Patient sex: F
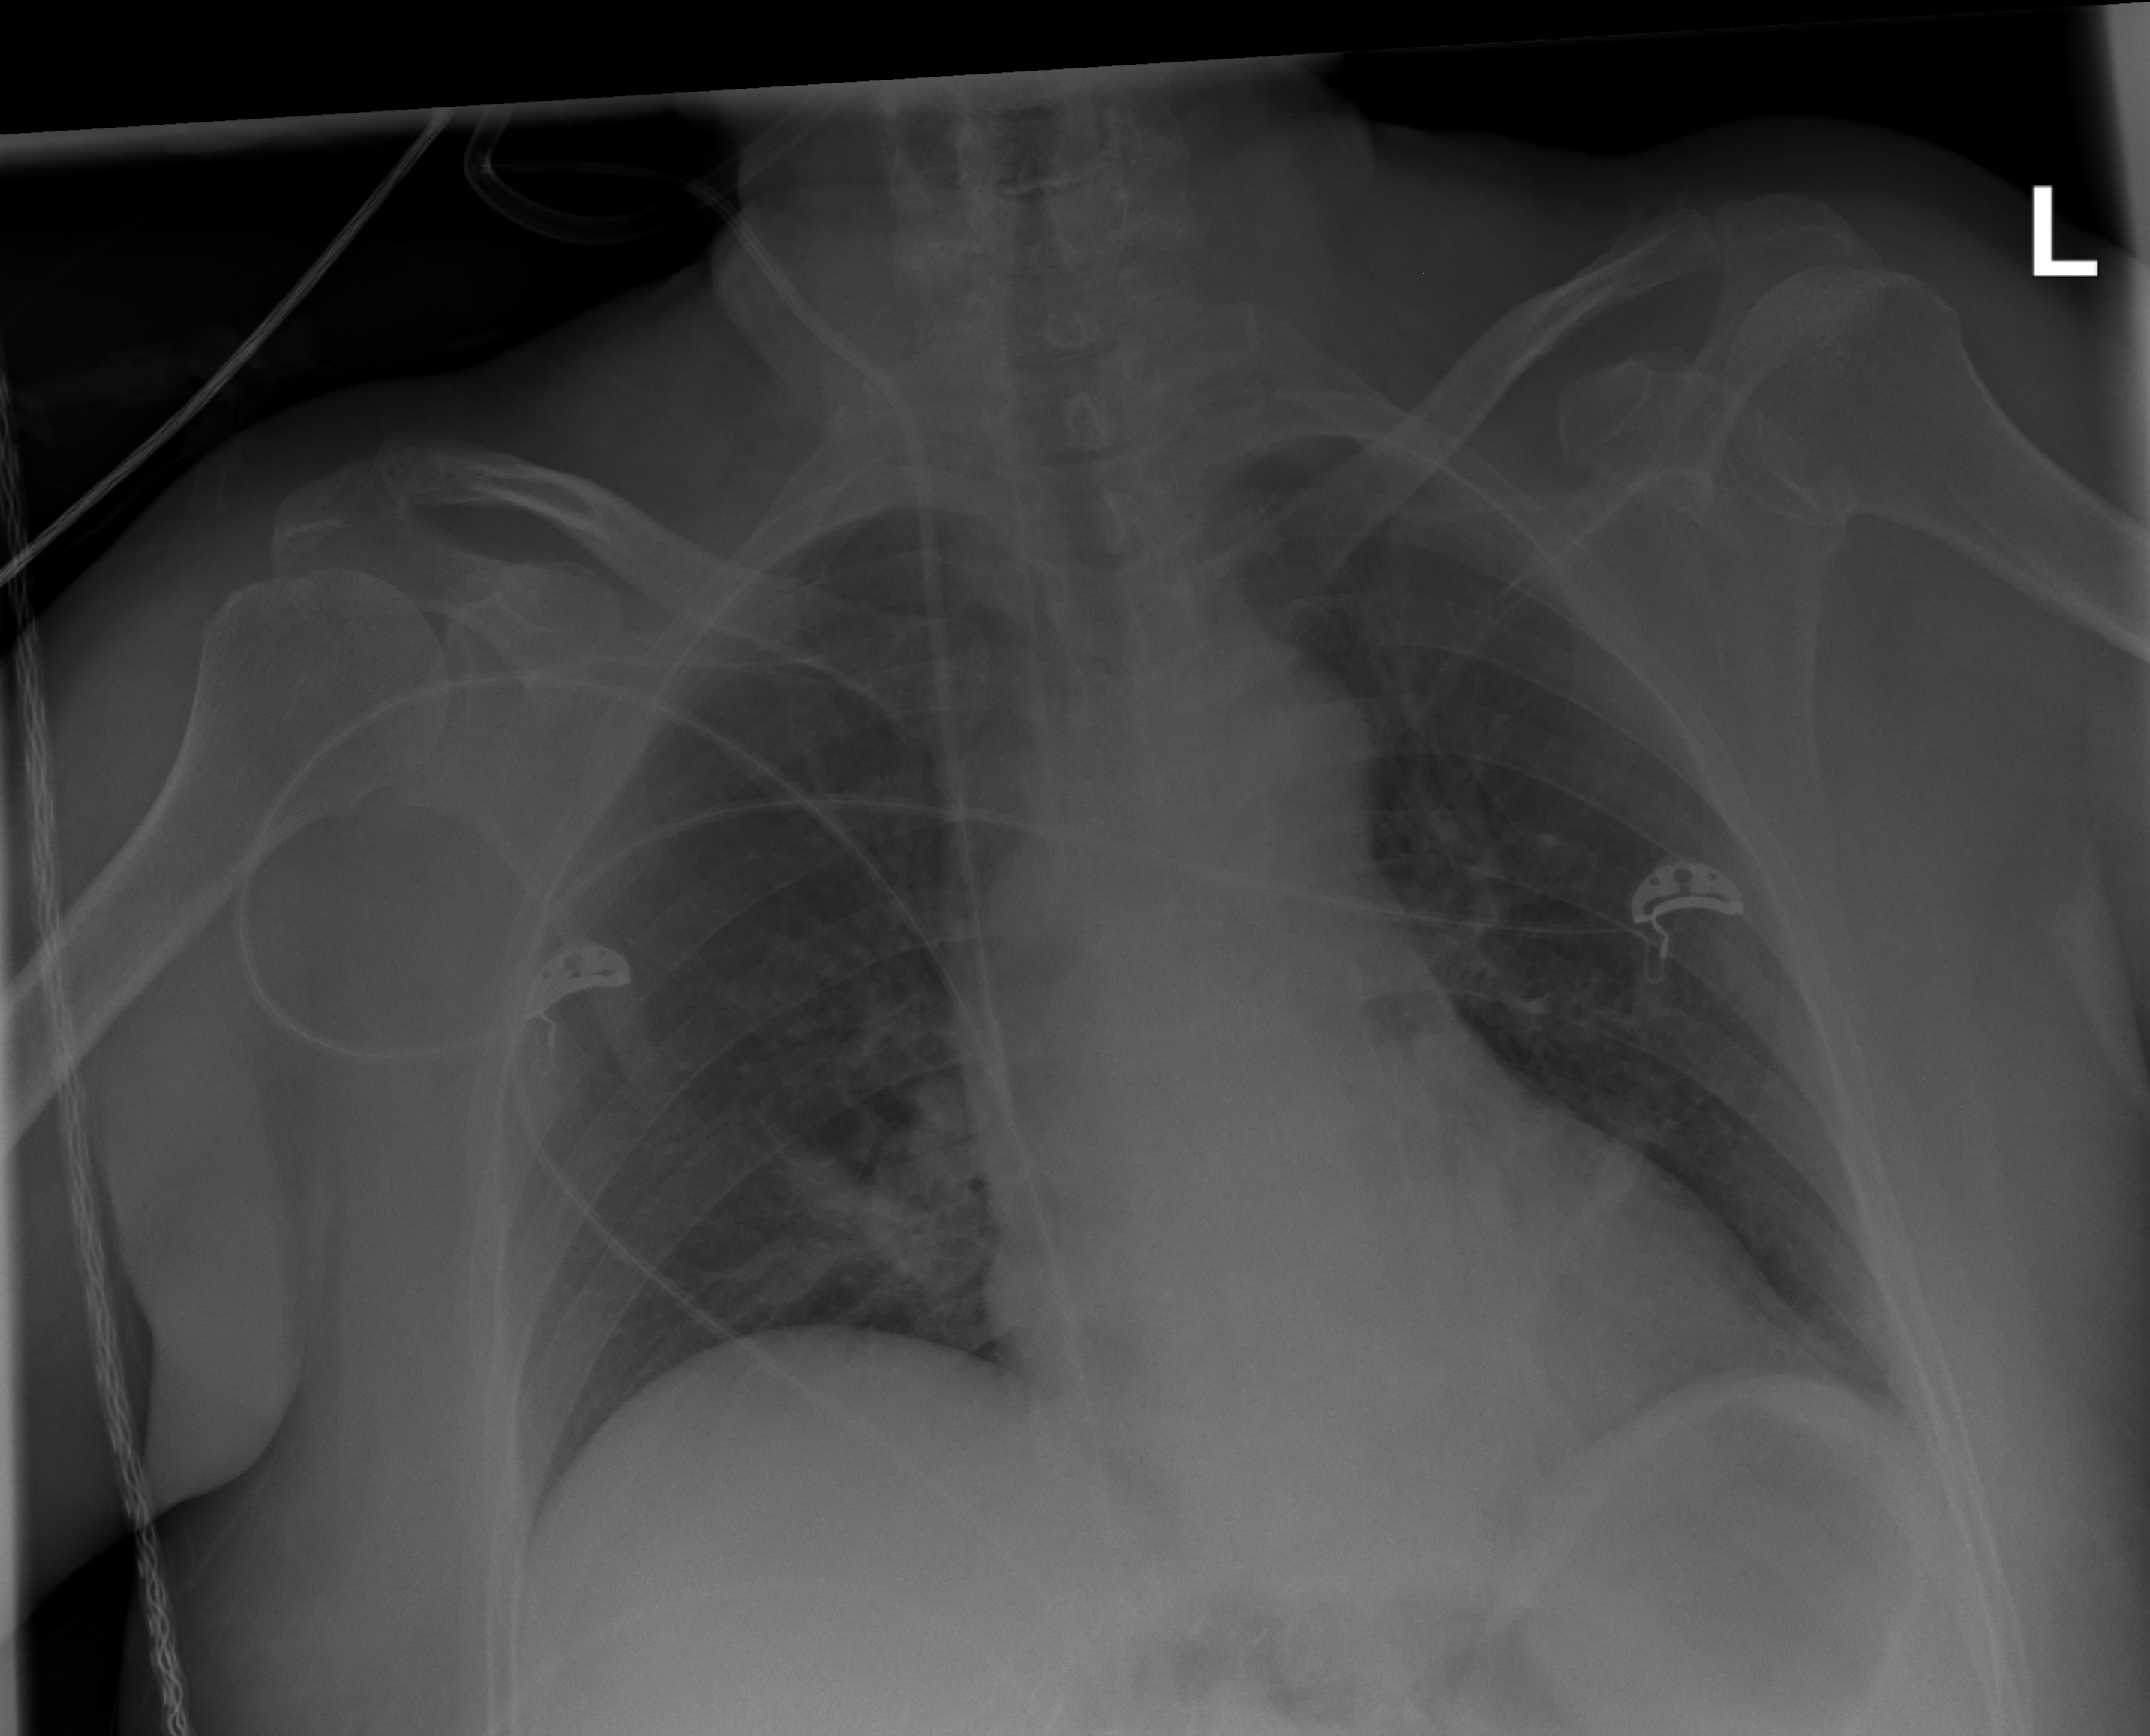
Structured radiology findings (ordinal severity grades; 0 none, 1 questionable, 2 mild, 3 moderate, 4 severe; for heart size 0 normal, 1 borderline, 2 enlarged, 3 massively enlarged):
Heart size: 0
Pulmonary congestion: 0
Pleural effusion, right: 0
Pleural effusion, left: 0
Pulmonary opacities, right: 0
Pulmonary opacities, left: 2
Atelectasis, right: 0
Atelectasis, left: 0